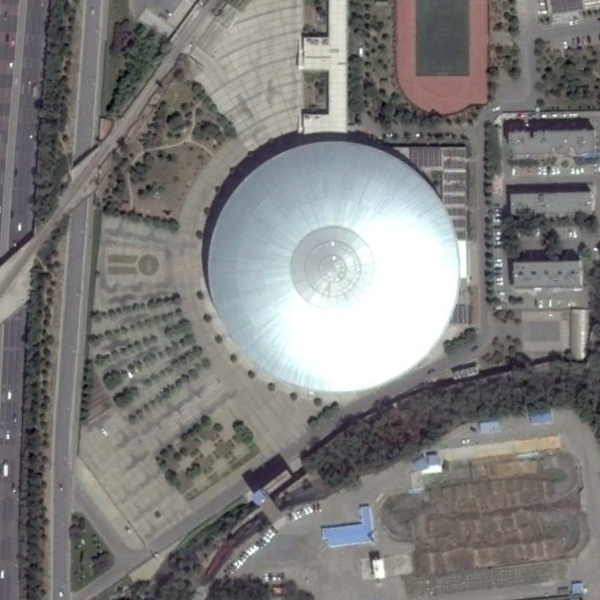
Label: Center